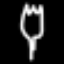
Label: fork